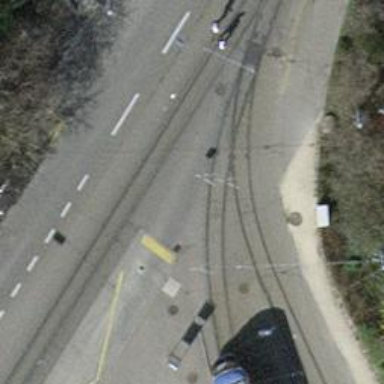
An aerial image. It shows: Tram crossing on the railway.